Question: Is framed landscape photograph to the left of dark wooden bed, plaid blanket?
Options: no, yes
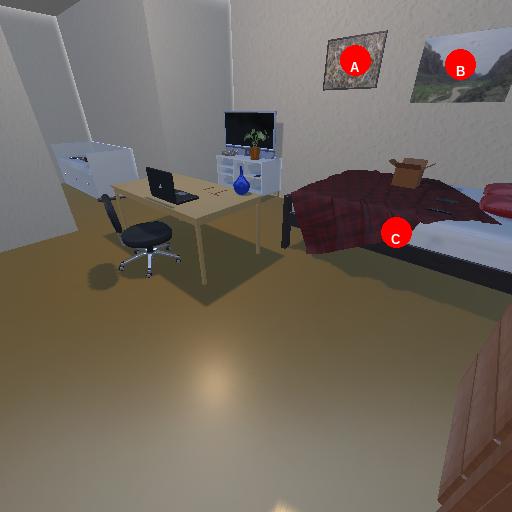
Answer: no